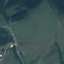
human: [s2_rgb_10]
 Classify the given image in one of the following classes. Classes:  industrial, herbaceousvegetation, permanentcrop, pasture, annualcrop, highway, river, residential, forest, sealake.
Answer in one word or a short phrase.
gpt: Pasture